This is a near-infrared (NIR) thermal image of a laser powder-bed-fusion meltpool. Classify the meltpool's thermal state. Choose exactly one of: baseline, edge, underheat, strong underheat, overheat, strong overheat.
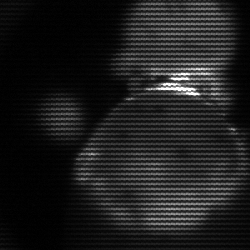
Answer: edge